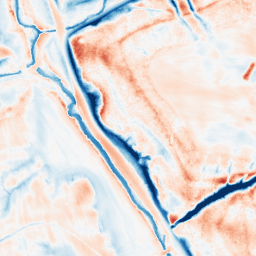
Category: edge_preserving
Decomposition family: guided
Decomposition parameters: radius: 8
eps: 0.1
Upsampling method: quadratic
Upsampling parameters: scale: 4
Upsampling scale: 4